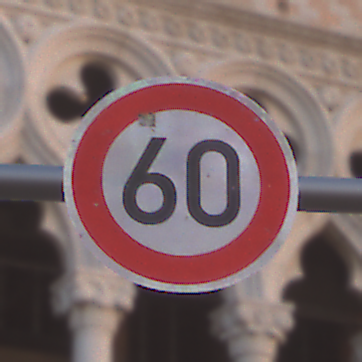
Verkehrszeichen: Geschwindigkeit60
Umgebung: Outdoor, Urban
Tageszeit: SunriseSunset
Wetter: Clear
Licht: Natural
Jahreszeit: NotSpecified
Kontrast: MediumContrast